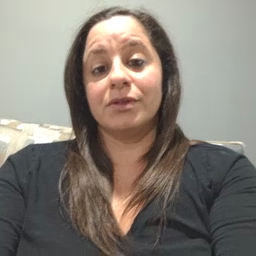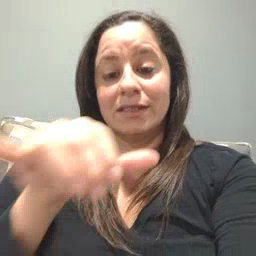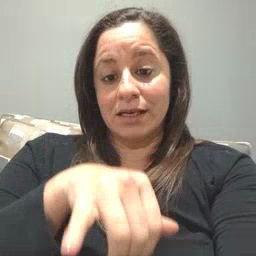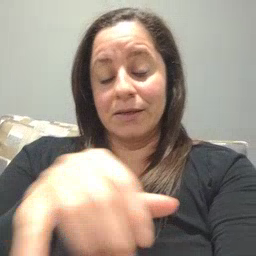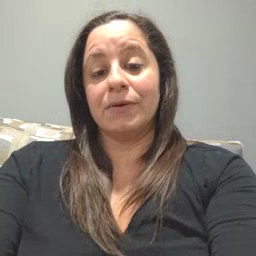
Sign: stay